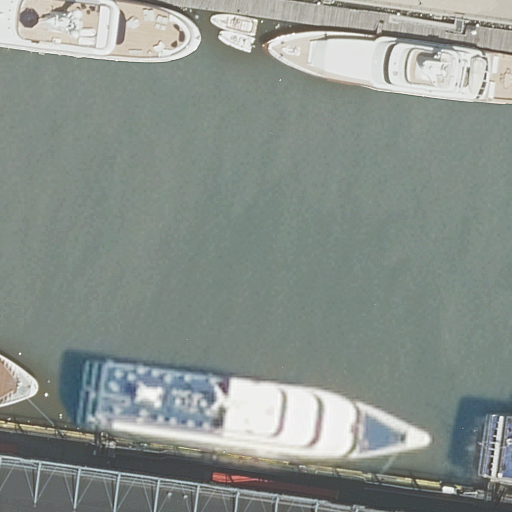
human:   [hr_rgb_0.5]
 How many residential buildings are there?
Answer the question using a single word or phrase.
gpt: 1

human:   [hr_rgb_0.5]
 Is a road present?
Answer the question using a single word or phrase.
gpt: yes

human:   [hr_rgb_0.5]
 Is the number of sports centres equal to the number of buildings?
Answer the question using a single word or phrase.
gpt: yes

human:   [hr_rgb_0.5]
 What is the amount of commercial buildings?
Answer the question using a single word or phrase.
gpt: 0

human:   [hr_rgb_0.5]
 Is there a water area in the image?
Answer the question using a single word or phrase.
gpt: yes

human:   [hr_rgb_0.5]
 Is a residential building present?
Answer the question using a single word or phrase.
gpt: yes

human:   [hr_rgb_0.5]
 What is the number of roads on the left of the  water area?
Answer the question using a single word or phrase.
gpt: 0

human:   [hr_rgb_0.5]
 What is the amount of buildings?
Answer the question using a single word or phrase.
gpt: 1

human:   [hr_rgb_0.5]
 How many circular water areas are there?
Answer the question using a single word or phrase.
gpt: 0

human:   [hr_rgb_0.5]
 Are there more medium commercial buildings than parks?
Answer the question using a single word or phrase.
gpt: no

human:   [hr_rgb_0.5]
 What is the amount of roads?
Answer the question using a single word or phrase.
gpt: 2

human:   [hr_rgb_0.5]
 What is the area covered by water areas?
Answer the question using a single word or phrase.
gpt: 9317m2

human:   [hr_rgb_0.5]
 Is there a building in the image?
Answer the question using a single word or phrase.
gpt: yes

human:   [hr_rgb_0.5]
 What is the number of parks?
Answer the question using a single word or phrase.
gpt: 1

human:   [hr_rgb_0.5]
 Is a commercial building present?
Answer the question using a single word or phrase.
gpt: no

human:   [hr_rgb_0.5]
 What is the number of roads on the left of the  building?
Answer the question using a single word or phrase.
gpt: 2

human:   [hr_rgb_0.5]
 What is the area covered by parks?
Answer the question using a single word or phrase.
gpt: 107m2

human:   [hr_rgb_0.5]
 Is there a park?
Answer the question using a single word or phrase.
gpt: yes

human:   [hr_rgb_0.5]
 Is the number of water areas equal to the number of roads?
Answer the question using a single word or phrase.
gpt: no

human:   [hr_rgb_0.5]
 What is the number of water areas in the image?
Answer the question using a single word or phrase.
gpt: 1

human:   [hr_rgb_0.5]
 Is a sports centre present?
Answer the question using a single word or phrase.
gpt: yes

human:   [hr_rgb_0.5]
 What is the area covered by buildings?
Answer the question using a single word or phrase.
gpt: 6048m2

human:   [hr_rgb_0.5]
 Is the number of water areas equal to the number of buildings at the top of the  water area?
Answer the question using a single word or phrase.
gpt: no

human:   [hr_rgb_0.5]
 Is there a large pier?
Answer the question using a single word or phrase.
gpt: yes

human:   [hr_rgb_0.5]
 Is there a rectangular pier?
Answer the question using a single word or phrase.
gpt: no

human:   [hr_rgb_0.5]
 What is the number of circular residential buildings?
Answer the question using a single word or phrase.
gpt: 0

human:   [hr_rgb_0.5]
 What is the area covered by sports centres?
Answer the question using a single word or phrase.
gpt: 7790m2

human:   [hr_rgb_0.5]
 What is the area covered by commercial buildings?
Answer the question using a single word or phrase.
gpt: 0m2

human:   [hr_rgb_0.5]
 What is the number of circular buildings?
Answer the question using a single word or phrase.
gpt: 0

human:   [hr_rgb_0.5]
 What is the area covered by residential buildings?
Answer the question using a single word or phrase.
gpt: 6048m2

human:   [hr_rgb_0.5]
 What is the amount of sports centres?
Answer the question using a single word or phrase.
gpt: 1

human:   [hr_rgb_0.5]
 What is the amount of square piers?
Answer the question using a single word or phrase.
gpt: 0

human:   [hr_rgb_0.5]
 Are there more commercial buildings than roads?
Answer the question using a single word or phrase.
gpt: no

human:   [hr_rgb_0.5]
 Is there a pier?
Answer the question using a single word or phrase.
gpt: yes

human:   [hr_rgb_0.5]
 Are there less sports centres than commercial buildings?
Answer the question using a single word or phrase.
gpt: no

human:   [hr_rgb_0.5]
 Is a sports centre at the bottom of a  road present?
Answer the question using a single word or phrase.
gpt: yes

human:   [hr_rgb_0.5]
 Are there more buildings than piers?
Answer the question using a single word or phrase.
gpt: no

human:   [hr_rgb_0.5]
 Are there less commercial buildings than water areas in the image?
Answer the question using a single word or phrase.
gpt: yes

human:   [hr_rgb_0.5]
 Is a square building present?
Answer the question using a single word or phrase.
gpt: no

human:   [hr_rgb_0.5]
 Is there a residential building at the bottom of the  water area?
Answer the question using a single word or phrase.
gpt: yes

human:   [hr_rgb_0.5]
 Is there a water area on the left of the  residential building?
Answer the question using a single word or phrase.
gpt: yes

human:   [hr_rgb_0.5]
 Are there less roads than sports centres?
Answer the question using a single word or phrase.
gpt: no

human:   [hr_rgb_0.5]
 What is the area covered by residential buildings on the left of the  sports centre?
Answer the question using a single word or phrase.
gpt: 0m2

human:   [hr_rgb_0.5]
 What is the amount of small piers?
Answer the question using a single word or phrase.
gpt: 0

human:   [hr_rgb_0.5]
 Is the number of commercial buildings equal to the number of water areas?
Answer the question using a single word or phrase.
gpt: no

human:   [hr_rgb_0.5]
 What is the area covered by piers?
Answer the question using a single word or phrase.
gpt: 6048m2

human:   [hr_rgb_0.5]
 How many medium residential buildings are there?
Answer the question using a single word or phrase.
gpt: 0

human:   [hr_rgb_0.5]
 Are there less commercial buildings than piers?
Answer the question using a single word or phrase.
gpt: yes

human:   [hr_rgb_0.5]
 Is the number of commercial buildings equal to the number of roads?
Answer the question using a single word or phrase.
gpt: no

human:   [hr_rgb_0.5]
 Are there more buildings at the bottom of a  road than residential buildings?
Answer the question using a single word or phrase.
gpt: no

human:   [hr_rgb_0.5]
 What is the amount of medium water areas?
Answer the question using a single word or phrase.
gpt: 0

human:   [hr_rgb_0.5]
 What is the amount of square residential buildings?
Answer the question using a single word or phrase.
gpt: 0

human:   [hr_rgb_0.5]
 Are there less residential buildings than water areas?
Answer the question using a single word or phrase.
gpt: no

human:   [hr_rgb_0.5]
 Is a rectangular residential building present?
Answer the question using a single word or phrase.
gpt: no

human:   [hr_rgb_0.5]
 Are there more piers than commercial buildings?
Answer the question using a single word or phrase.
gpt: yes

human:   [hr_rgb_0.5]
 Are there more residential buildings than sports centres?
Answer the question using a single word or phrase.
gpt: no

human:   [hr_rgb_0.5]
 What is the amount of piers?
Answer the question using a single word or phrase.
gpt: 1

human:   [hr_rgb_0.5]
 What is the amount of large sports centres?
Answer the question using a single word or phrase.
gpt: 1

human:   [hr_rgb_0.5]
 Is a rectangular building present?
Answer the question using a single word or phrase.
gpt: no

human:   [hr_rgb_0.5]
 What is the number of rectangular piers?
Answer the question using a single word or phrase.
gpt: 0

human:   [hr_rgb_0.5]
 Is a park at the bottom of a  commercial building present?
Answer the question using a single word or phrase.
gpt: no

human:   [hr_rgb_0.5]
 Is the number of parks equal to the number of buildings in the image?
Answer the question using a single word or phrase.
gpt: yes

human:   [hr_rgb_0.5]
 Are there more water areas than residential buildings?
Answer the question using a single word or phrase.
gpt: no

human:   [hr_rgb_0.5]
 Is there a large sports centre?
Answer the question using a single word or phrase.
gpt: yes